Question: I am trying to design an having Shadows (bottom and right side) like this

tried googling & hunted many SO discussions but all are for TextView not EditText.
This is my code adding shadow to Input Text but not to TextField
'''
<EditText android:id="@+id/txtpin"
android:maxLength="4"
android:layout_marginLeft="10dp"
android:layout_height="37dp"
android:gravity="center_horizontal"
android:inputType="textPassword"
android:longClickable="false"
android:layout_width="160dp"
android:shadowColor="@color/Black"
android:shadowDx="1.2"
android:shadowDy="1.2"
android:shadowRadius="1.5"
android:background="@color/White">
<requestFocus></requestFocus>
</EditText>
'''
---
I guess it needs some custom xml view in drawable but not getting exact idea.
What will be the logic to achieve this.
Any help would be appreciated.
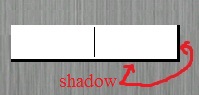
Answer: Well.. @Shalini's answer helped me in this way but still I got another way to achieve 2D shadow with EditText Field and I am going to share with you.
> We need to create custom XML view with three layer for EditText,
bottom shadow and right side shadow
Below is my code.
## res/drawable/edittext_shadow.xml
'''
<?xml version="1.0" encoding="utf-8"?>
<layer-list xmlns:android="http://schemas.android.com/apk/res/android">
<!-- most important is order of layers -->
<!-- Bottom right side 2dp Shadow -->
<item >
<shape android:shape="rectangle">
<solid android:color="#000000" />
</shape>
</item>
<!-- Bottom 2dp Shadow -->
<item>
<shape android:shape="rectangle">
<solid android:color="#000000" />
</shape>
</item>
<!-- White Top color -->
<item android:bottom="3px" android:right="3px">
<shape android:shape="rectangle">
<solid android:color="#FFFFFF" />
</shape>
</item>
</layer-list>
'''
---
Now we can set this shadow view to our TextField using "Background" property
like this
## res/layout/main.xml
'''
<EditText android:layout_width="wrap_content"
android:id="@+id/txtpin"
android:maxLength="4"
android:layout_height="37dp"
android:gravity="center_horizontal"
android:longClickable="false"
android:padding="2dp"
android:inputType="textPassword|number"
android:password="true"
android:background="@drawable/edittext_shadow"
android:layout_weight="0.98"
android:layout_marginLeft="15dp">
<requestFocus></requestFocus>
</EditText>
'''
---
and the result screen is like I have posted in question above.
Thanks to SO, sharing knowledge.